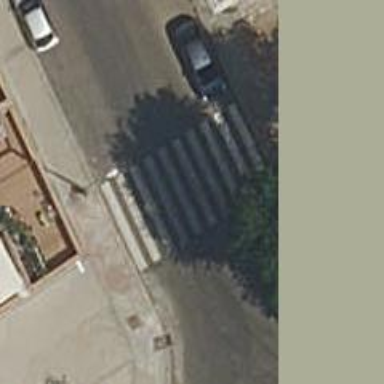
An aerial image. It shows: Uncontrolled zebra crossing on the road.